Interaction volume radius: 5 \u00c5
Interaction volume height: 20 \u00c5
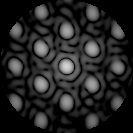
Disorder parameter: 0.187